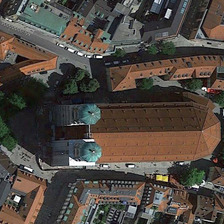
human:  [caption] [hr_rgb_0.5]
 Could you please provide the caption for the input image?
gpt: some buildings and green trees are around a church .

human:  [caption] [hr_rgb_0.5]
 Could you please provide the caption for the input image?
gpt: some buildings and green trees are around a church .

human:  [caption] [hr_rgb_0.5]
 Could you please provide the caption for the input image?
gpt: some buildings and green trees are around a church .

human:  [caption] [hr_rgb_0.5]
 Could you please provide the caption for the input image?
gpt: some buildings and green trees are around a church .

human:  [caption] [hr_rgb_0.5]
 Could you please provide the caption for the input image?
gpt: some buildings and green trees are around a church .